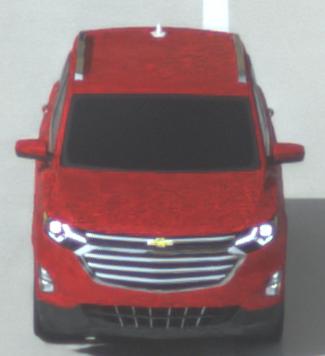
Make: Chevrolet
Model: Equinox
Detailed model: Gen. 2
Model produced from: 2015
Model produced until: 2017
Doors: 5
Color: red
Road condition: wet road
Daytime: morning or afternoon
Contrast: low contrast